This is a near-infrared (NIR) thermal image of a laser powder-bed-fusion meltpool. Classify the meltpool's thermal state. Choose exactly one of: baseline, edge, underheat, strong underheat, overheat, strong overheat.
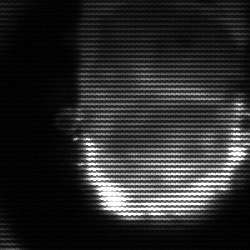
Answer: baseline